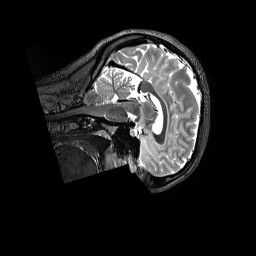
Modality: T2w
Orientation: sagittal
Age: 24
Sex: female
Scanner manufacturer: siemens
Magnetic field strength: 3 T
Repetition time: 3.2 s
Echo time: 0.728 s